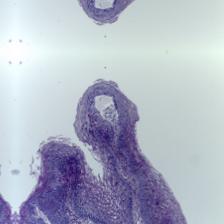
Diagnosis: Normal